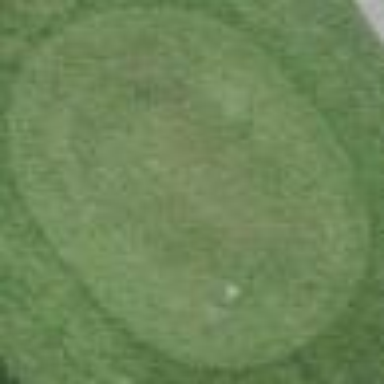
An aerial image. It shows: Golf tee.